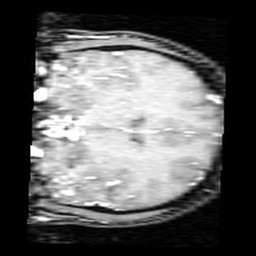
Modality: inplaneT1
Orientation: coronal
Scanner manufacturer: ge
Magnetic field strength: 3 T
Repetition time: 0.2 s
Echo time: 0.0036 s